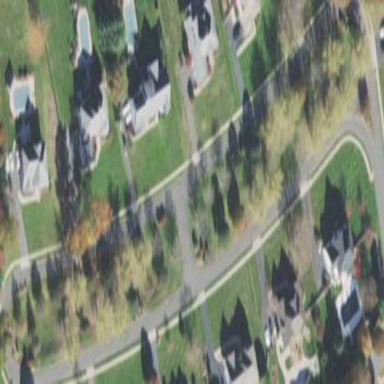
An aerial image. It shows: Residential road.